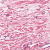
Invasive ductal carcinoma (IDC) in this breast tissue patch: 0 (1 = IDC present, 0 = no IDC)